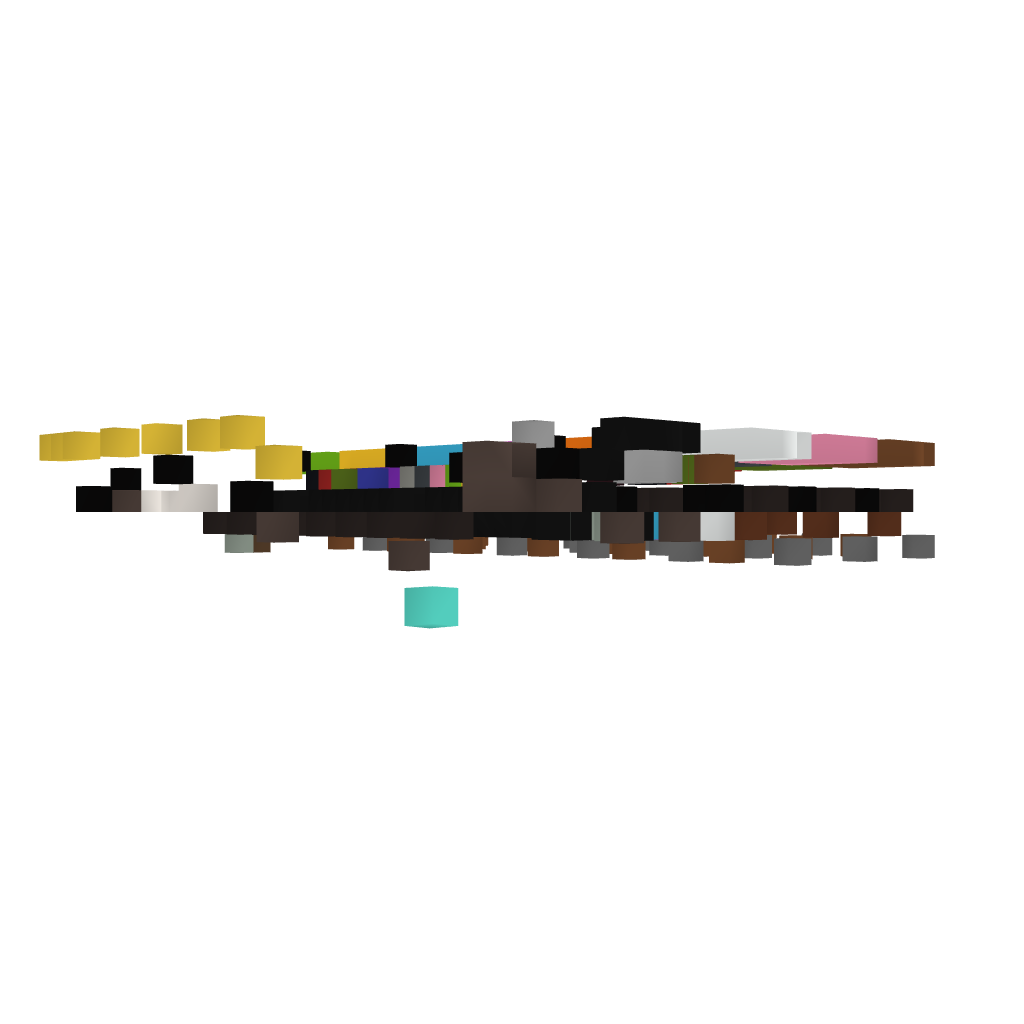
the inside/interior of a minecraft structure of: Bank Stackable